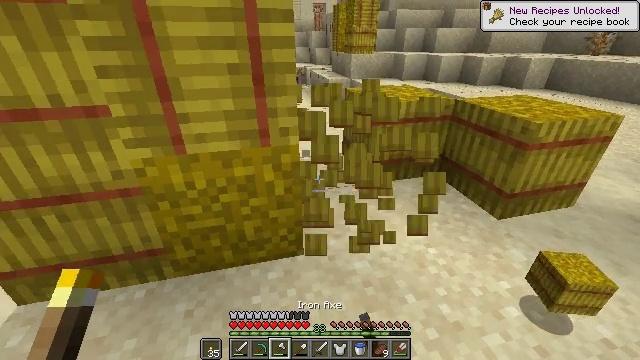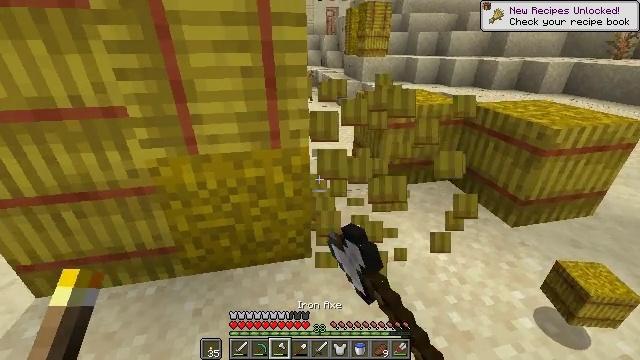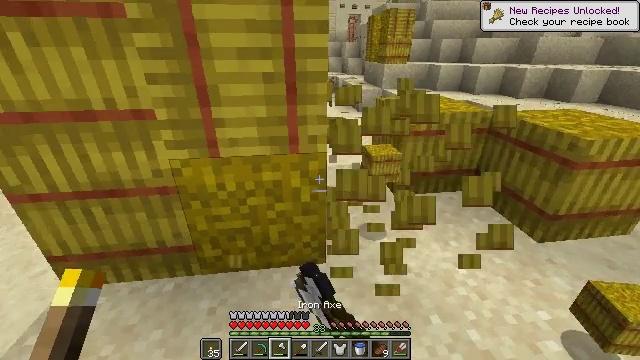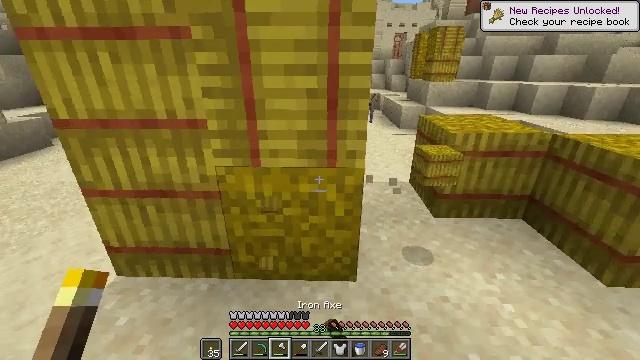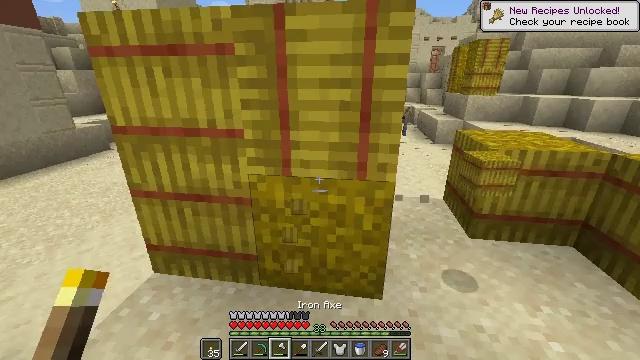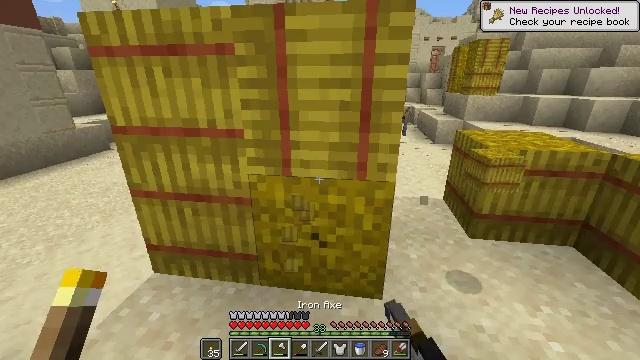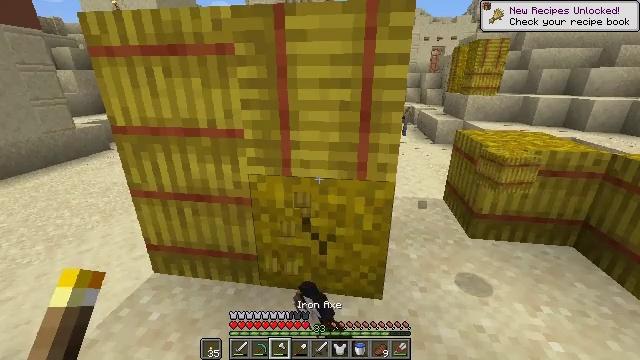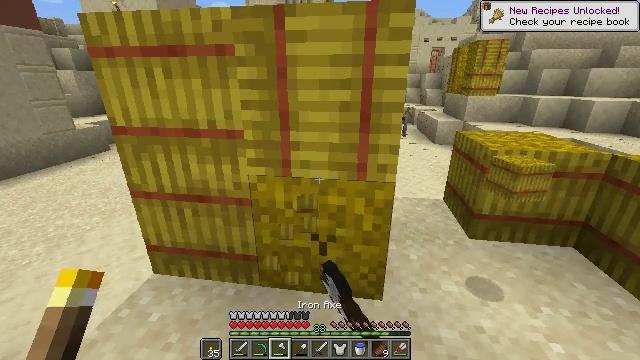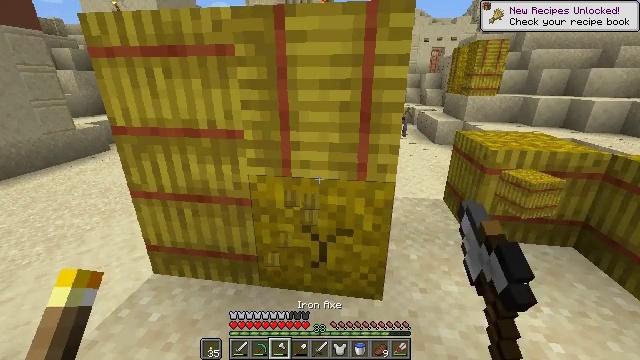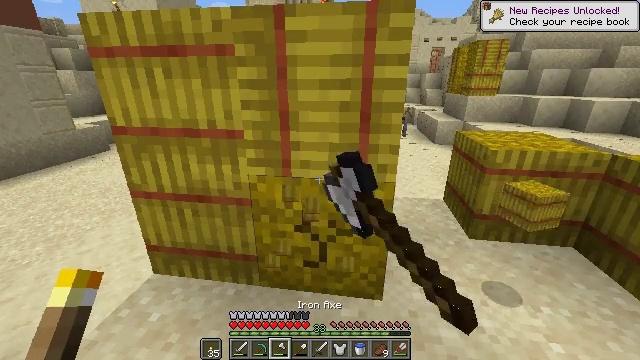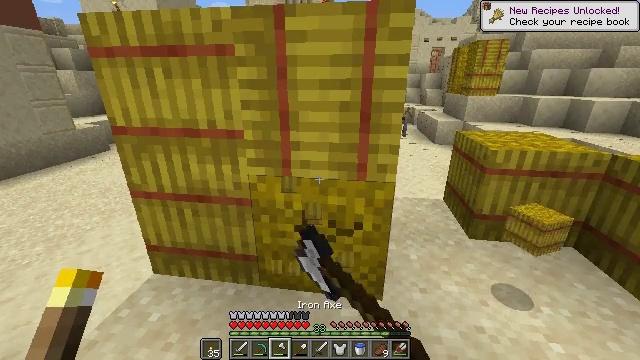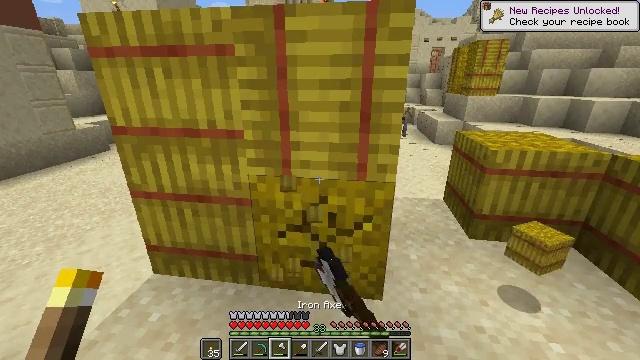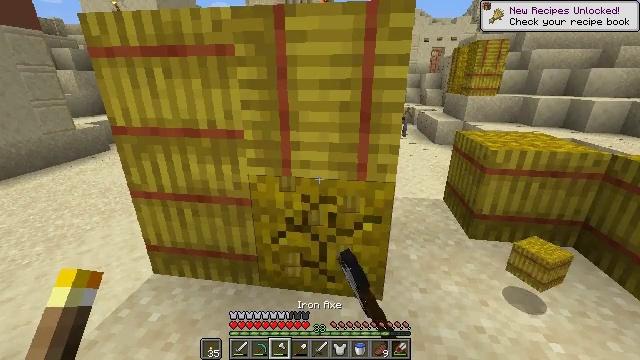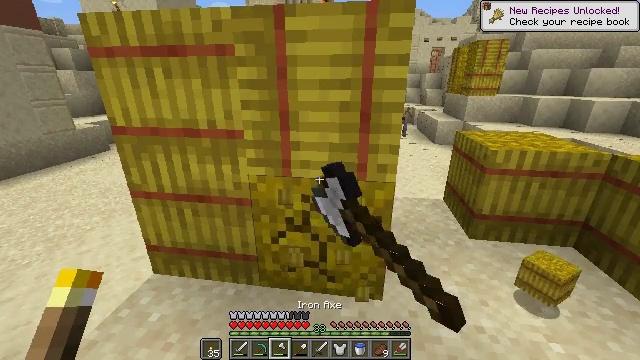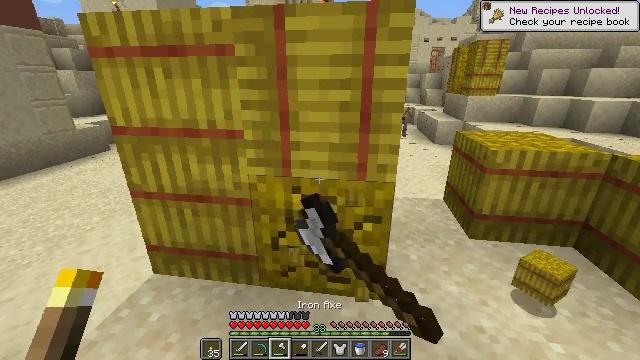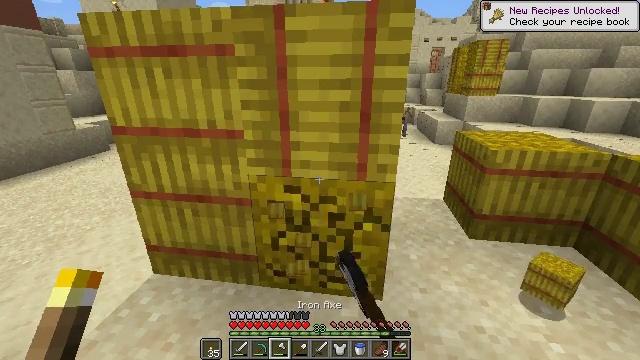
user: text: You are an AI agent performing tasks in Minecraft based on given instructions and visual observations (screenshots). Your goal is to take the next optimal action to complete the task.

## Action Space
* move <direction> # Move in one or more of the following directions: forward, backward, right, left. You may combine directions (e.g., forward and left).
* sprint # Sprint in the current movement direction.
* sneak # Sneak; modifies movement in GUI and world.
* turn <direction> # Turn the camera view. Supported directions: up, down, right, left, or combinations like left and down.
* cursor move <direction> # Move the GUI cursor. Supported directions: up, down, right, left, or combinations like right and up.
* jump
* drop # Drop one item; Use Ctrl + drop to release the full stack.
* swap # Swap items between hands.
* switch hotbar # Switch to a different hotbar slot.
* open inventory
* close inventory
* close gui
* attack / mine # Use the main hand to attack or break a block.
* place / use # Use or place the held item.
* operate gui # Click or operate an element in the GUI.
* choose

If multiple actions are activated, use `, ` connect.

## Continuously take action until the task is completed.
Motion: motion action
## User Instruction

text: Mine a hay block from the field.
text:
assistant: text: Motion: turn left, attack / mine
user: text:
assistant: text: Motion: turn left and up, attack / mine
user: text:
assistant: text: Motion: turn left and up, attack / mine
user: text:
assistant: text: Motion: turn left and up, attack / mine
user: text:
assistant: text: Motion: attack / mine
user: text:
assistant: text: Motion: attack / mine
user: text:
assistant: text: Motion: attack / mine
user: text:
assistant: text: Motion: attack / mine
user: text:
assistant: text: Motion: attack / mine
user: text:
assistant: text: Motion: attack / mine
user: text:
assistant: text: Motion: attack / mine
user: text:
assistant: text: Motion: attack / mine
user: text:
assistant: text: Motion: attack / mine
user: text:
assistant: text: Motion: attack / mine
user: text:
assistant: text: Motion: attack / mine
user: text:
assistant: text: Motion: attack / mine
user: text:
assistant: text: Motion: attack / mine
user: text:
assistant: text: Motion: attack / mine
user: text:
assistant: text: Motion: attack / mine
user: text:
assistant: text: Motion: attack / mine
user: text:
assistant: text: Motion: attack / mine
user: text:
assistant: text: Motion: attack / mine
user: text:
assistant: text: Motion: attack / mine
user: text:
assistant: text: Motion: attack / mine
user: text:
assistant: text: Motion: attack / mine
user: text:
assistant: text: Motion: attack / mine
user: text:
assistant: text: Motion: attack / mine
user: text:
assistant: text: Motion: attack / mine
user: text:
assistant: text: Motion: turn left and up, attack / mine
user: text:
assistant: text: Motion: turn left and up, attack / mine